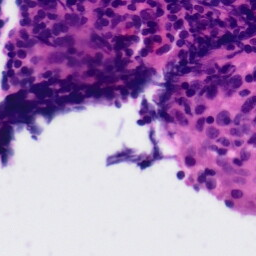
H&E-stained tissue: Tonsil